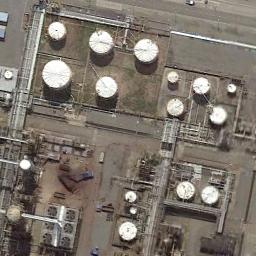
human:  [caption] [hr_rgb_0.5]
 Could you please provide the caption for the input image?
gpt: There are many storage tanks of different sizes .

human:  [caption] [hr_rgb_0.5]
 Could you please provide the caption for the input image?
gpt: There are two identical storage tanks beside a white house .

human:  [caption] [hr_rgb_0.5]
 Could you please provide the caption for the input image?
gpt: There are some white storage tanks of different sizes .

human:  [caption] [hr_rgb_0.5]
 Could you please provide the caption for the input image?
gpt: There are many neatly arranged storage tanks and many pipelines in the factory .

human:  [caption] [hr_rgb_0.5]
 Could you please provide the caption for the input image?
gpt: There are big and small white storage tanks on the bare land .